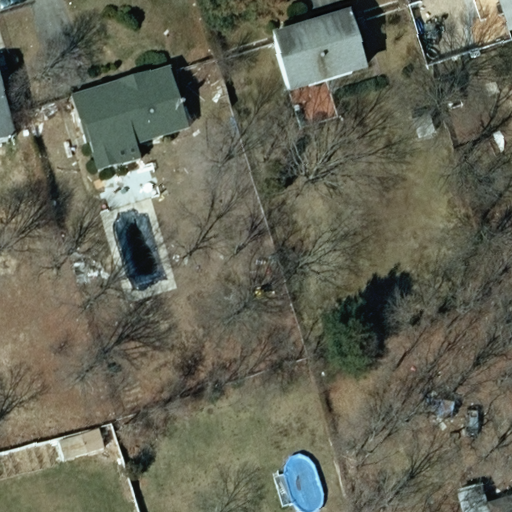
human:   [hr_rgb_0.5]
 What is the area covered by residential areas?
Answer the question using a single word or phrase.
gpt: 10621m2

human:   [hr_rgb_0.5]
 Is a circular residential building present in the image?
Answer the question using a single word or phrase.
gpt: no

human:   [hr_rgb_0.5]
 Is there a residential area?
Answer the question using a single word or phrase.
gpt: yes

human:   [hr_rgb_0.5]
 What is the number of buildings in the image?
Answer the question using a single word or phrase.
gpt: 5

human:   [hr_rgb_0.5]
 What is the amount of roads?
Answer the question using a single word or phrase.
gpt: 0

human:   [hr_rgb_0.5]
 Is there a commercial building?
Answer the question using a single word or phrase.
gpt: no

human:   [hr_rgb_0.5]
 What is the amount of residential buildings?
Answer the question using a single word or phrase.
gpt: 5

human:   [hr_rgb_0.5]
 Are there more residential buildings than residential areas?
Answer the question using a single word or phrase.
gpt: yes

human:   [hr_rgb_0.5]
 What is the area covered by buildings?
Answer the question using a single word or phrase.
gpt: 703m2

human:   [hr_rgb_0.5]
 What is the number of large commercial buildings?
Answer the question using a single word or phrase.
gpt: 0

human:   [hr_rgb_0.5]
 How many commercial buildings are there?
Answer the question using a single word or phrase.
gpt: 0

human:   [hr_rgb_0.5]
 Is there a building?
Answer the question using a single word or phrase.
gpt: yes

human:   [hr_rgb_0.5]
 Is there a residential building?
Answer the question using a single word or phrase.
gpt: yes

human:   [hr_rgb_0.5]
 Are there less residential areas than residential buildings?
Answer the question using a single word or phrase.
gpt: yes

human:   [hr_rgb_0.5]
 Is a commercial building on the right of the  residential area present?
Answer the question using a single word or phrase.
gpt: no

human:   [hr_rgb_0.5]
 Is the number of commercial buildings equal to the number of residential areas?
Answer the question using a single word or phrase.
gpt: no

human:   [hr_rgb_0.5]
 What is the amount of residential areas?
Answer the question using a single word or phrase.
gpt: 1

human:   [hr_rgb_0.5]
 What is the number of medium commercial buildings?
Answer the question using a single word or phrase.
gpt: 0

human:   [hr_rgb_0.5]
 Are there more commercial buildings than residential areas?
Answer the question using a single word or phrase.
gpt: no

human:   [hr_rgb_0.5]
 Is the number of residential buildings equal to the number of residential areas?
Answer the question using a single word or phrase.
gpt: no

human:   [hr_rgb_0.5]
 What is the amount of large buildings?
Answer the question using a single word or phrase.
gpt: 0

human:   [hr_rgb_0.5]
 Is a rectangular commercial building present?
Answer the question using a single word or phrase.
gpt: no

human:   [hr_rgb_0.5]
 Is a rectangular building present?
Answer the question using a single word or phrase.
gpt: yes

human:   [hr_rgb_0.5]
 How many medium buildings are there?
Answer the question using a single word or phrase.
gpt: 2

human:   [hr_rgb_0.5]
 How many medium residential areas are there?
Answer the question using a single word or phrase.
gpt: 0

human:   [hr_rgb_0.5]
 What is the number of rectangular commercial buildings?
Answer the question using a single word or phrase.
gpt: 0

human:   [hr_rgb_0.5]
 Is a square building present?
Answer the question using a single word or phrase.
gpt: no

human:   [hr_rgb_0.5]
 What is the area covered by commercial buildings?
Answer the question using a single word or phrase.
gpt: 0m2

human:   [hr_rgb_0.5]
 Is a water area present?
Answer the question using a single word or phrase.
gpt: no

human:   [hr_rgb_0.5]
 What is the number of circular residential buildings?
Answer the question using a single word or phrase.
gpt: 0

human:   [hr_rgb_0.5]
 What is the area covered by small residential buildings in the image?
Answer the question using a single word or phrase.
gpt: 143m2

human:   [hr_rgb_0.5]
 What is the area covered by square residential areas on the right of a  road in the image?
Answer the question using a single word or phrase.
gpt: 0m2

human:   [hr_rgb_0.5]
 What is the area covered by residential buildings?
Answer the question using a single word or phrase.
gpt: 703m2

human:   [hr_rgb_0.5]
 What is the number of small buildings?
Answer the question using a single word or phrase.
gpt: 3

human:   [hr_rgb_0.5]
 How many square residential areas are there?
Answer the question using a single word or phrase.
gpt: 0

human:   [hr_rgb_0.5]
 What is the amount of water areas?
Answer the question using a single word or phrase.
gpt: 0

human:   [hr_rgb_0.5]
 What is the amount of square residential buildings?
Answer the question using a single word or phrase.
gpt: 0

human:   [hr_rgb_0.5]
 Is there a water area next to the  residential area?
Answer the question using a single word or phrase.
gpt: no

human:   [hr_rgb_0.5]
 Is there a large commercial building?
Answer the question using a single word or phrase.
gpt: no

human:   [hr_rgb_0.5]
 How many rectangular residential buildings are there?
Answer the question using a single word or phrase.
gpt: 5

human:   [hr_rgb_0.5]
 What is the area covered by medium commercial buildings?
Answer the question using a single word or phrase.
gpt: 0m2

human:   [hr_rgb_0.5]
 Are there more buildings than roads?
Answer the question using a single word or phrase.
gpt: yes

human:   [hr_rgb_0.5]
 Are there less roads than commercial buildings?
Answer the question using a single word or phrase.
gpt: no

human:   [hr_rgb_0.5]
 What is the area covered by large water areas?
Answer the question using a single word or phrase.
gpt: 0m2

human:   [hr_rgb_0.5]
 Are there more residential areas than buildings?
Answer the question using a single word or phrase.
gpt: no

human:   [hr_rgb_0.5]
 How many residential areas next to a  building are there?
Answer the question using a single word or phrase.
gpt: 1

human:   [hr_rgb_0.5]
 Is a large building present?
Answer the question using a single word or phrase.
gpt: no

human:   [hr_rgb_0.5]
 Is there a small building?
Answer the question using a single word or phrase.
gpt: yes

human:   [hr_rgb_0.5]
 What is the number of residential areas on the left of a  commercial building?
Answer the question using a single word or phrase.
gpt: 0

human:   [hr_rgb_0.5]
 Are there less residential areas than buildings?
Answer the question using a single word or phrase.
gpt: yes

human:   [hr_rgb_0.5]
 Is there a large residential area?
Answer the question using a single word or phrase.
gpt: yes

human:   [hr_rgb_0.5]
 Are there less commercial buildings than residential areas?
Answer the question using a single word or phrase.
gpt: yes

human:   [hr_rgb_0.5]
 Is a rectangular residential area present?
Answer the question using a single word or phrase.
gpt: yes

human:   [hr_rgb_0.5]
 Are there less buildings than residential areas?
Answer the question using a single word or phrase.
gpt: no

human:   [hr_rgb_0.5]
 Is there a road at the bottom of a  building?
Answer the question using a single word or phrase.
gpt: no

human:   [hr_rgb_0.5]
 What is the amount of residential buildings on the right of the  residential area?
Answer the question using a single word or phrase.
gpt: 0

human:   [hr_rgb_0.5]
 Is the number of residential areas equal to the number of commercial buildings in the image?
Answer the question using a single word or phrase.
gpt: no

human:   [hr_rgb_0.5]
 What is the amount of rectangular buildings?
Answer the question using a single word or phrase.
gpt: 5

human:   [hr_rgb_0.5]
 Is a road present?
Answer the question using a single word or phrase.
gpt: no

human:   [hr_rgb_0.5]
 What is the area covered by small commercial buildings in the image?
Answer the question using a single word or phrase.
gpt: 0m2

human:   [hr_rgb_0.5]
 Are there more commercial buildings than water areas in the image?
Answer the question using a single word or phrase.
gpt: no

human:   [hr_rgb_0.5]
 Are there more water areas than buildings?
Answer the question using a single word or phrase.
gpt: no

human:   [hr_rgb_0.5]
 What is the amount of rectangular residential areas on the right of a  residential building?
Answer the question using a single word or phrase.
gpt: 1

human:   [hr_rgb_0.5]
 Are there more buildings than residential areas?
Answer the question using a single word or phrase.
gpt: yes